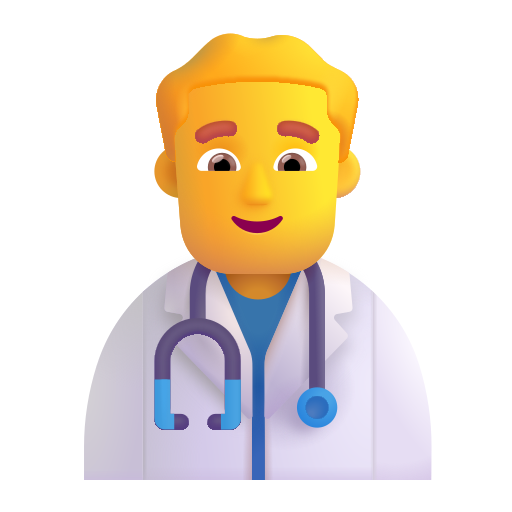
man health worker color default